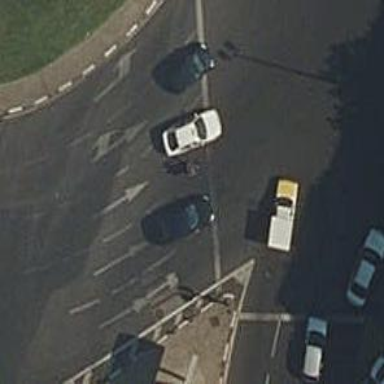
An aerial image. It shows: Road with traffic signals.